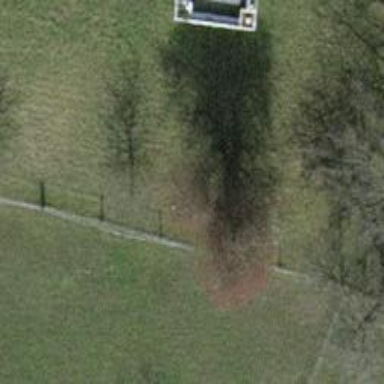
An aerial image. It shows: Urban area featuring tree as natural element.